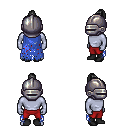
a pixel art fantasy rpg character, male body template, dark elf, purple skin, blue tattered cape, red pants, gray short topknot hairstyle, metal helm, black shoes, four views (front, back, left, right), 2x2 character sprite sheet, small pixel art, hard edges, no anti-aliasing